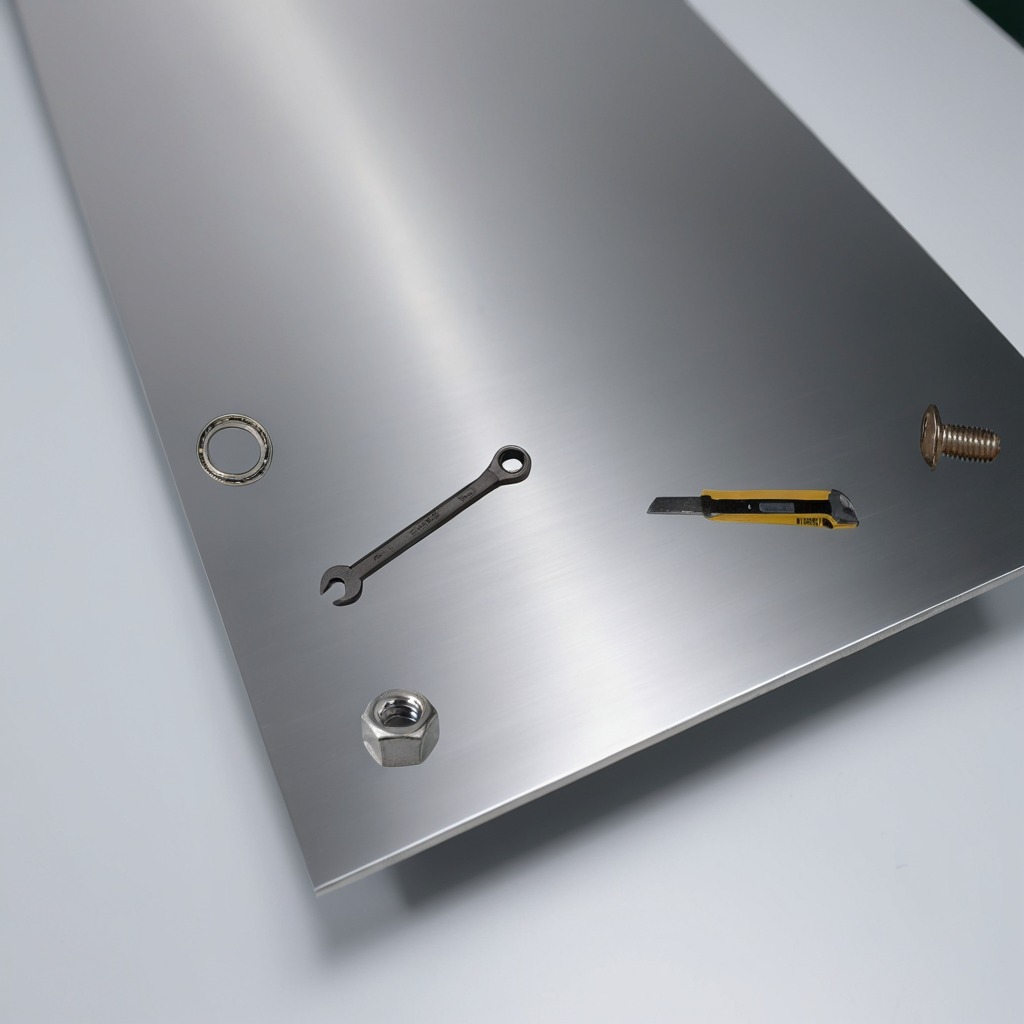
A ball bearing, a knife, a machine screw, a nut, and a wrench are lying on the stainless steel table.